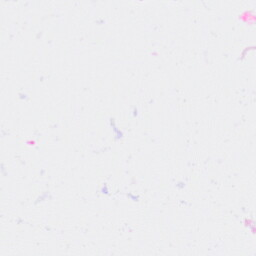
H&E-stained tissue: Kidney